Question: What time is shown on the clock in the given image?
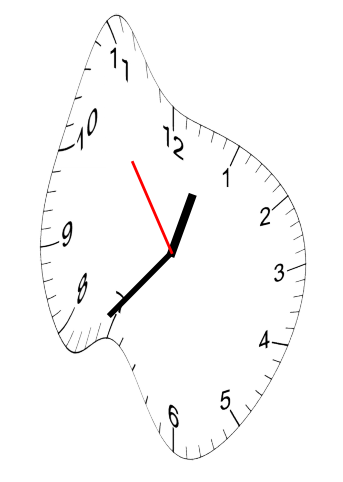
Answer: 12:36:54